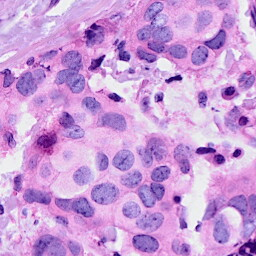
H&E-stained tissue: Breast